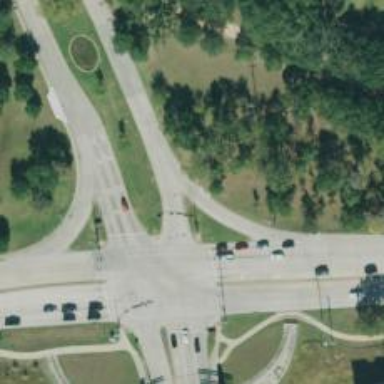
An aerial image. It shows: Secondary link road.